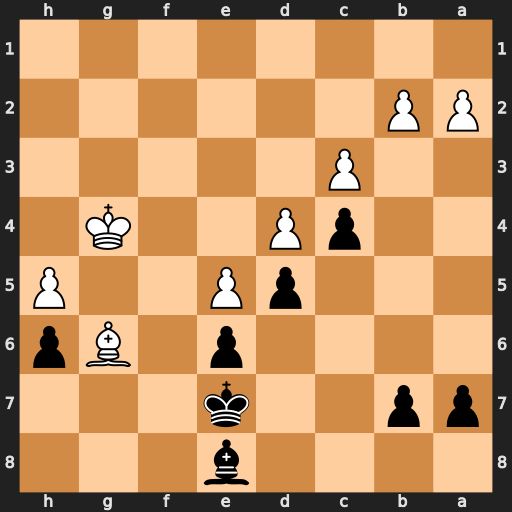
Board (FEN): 4b3/pp2k3/4p1Bp/3pP2P/2pP2K1/2P5/PP6/8
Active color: b
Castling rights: -
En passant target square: -
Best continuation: Bxg6 hxg6 Kf8 b3 cxb3